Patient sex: F
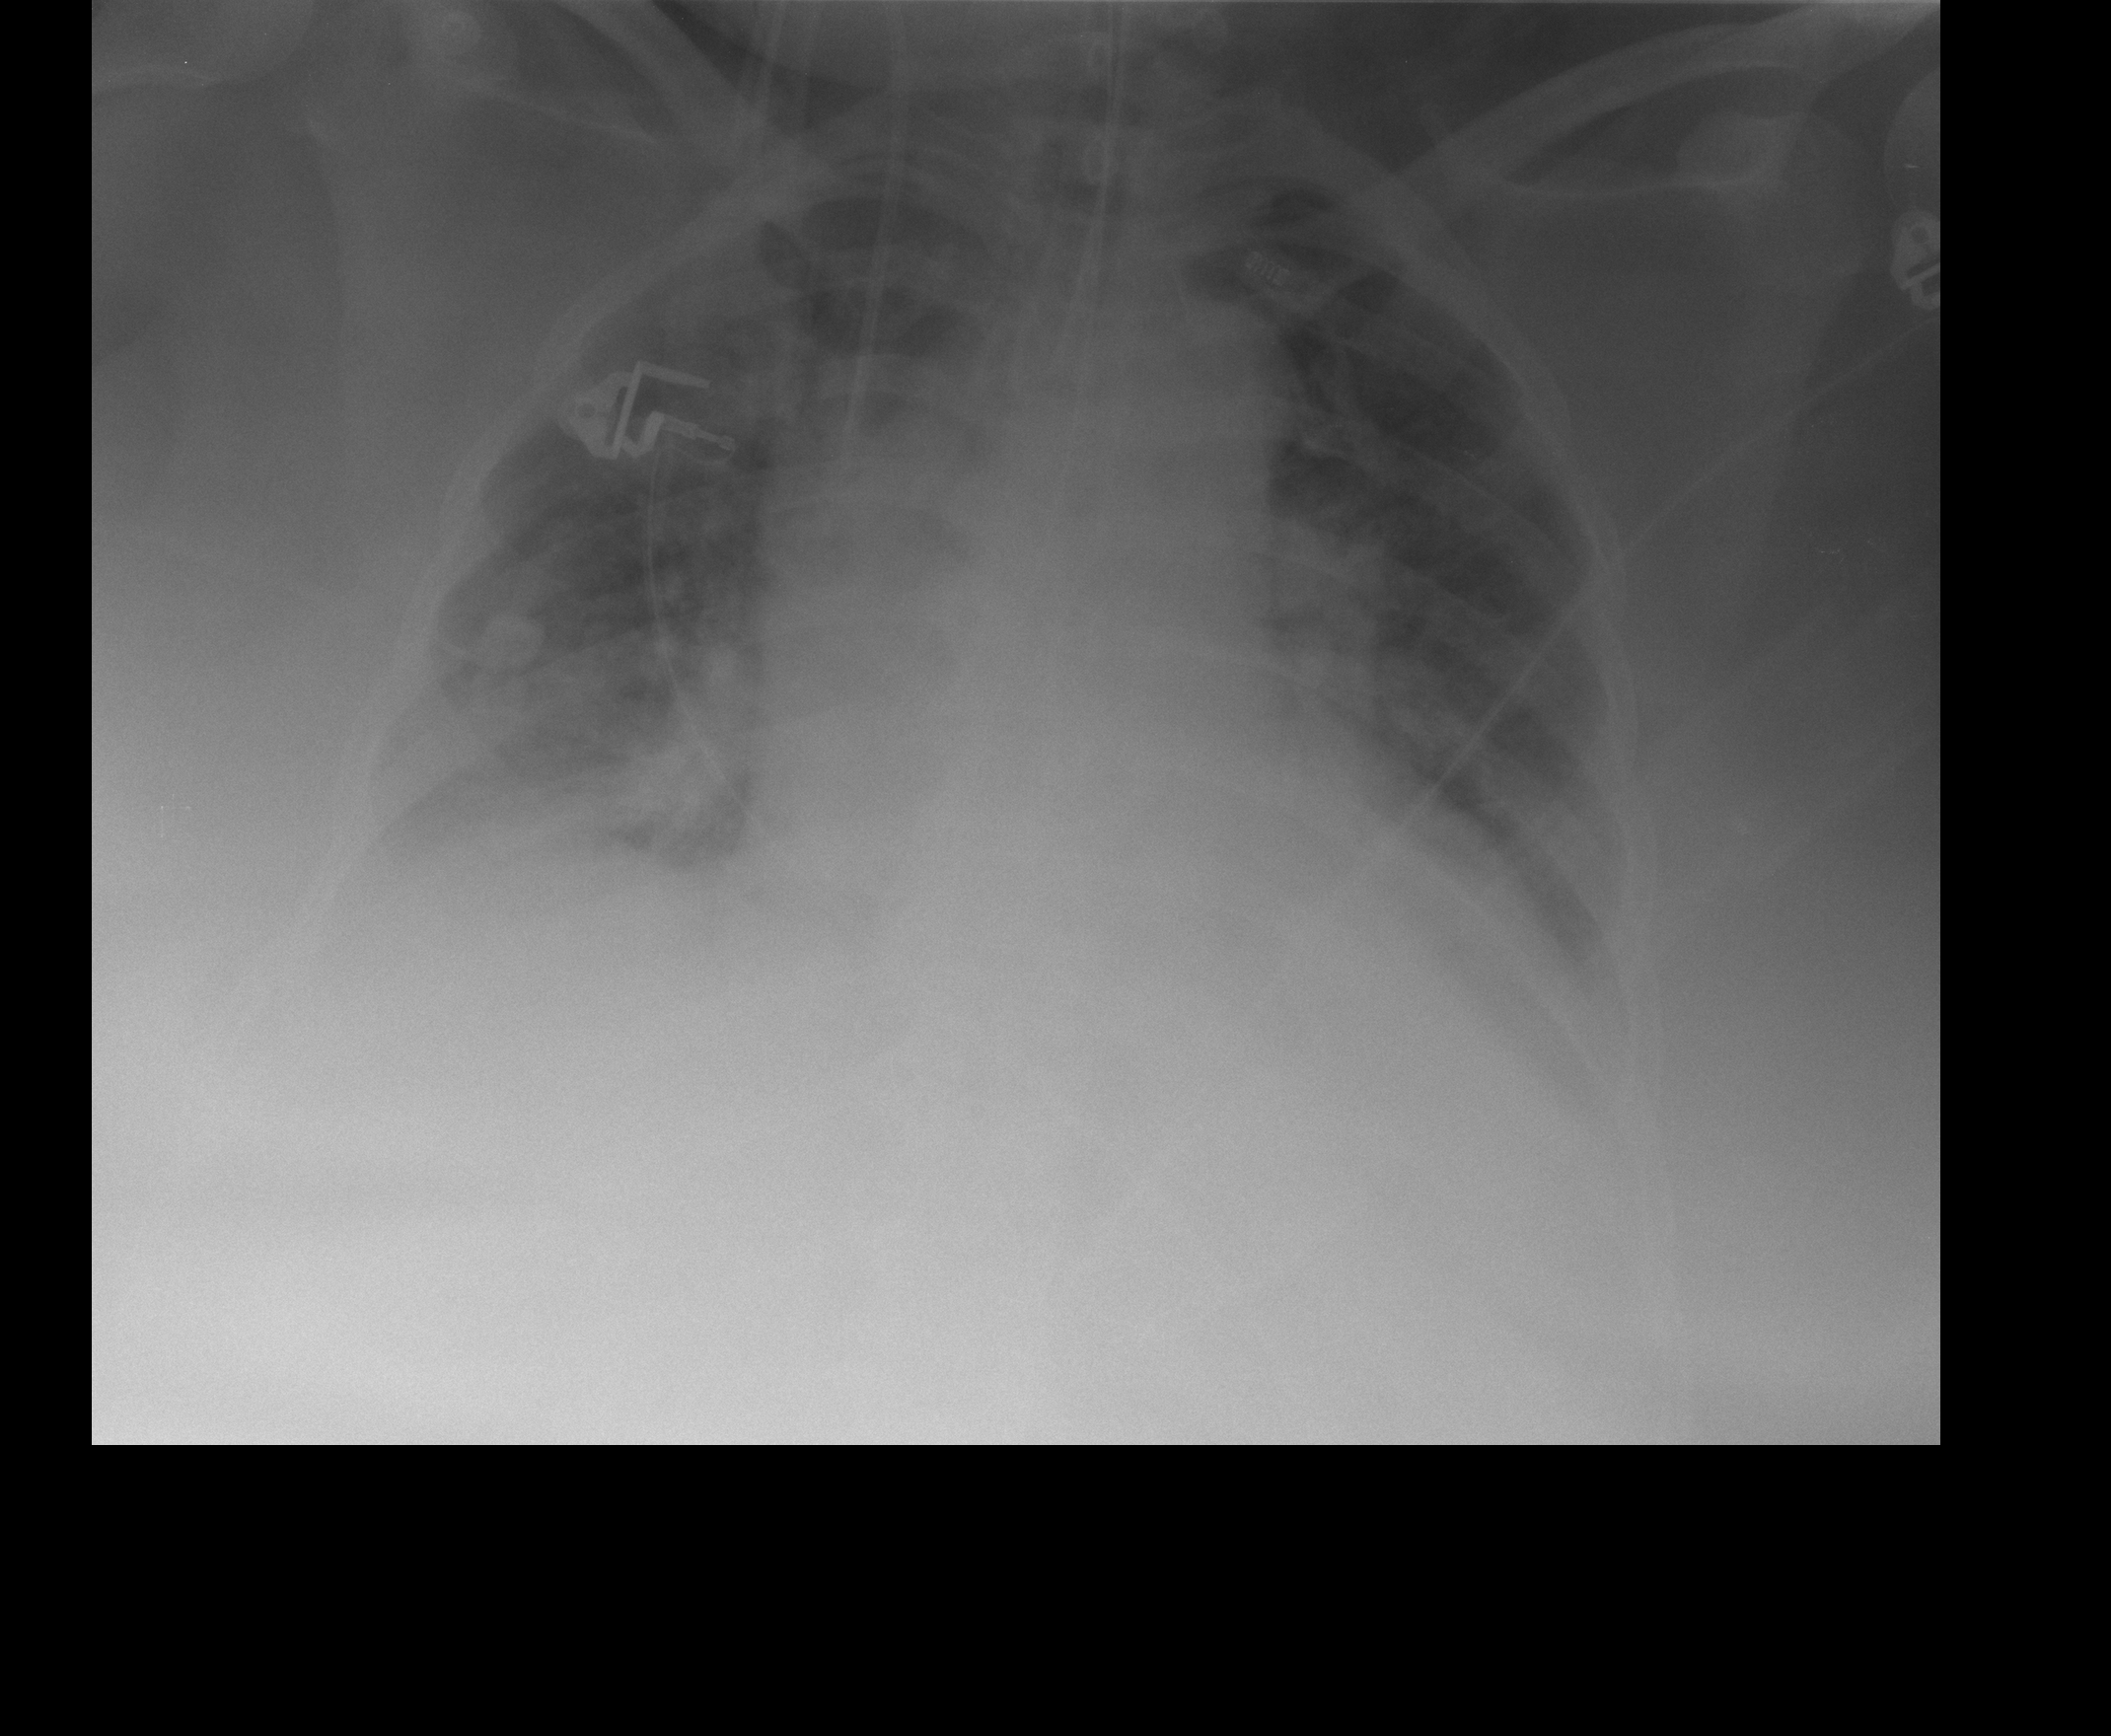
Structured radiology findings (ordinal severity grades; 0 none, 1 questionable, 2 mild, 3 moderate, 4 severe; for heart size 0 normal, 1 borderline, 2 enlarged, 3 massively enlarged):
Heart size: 2
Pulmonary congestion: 3
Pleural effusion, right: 2
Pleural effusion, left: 2
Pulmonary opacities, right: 2
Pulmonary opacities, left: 0
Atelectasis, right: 2
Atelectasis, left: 2